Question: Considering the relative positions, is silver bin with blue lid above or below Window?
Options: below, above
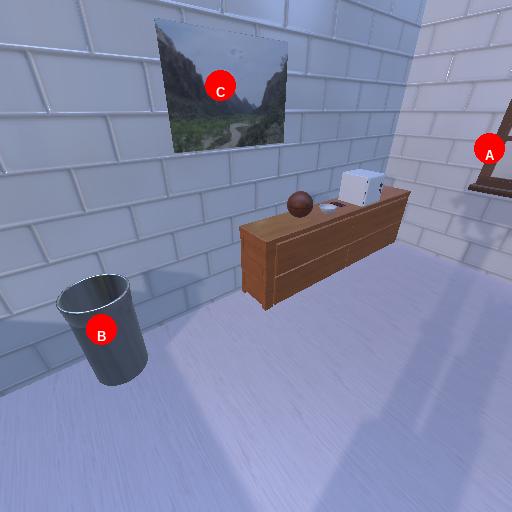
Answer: below